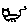
Label: cat